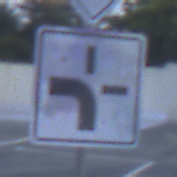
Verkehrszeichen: VerlaufVorfahrtsstrasse1
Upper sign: Vorfahrtsstrasse
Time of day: SunriseSunset
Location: Outdoor (Suburban)
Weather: PartlyCloudy
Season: NotSpecified
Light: Natural